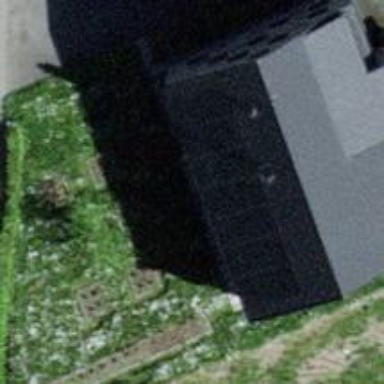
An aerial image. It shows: Gabled roof on building that houses apartments.